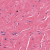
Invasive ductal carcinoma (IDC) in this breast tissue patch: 0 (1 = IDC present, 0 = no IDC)